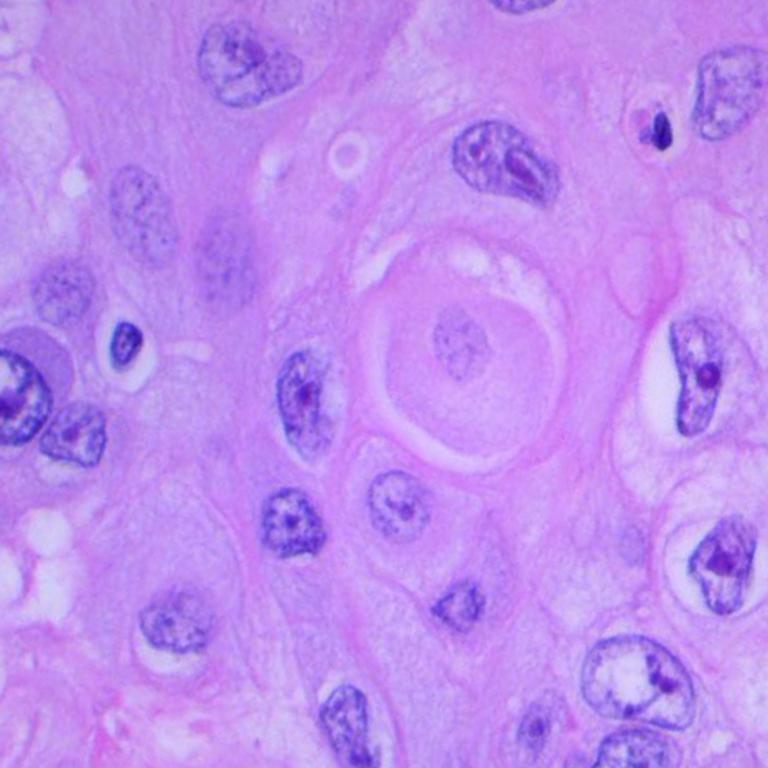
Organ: lung
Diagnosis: squamous carcinomas